Question: I managed to use 'gridplot' to show multiple axes in Bokeh. But after the colorbar and label were added, plots did not have same size. some of them were narrow. I want them to have same size one another. I am not sure if it is due to the labels and colorbars.

'''
for comp in idxComps: #adding labels
if comp % numCols == 0:
fig[comp].yaxis.axis_label = axLabel[1]
if comp >= (numRows-1) * numCols:
fig[comp].xaxis.axis_label = axLabel[0]
fig[comp].image(image=[values[..., comp].transpose()],
x=lower[0], y=lower[1],
dw=(upper[0]-lower[0]), dh=(upper[1]-lower[1]),
palette="Inferno256")
mapper = LinearColorMapper(palette='Inferno256',
low=np.amin(values[...,comp]),
high=np.amax(values[...,comp]))
color_bar = ColorBar(color_mapper=mapper,
width=7,
location=(0,0),
formatter=BasicTickFormatter(precision=1),
ticker=BasicTicker(desired_num_ticks=4),
label_standoff=12,
border_line_color=None) #adding a color bar
fig[comp].add_layout(color_bar, 'right')
gridplot(children=fig, toolbar_location=None, ncols=numCols, sizing_mode="scale_height", merge_tools=True)
'''
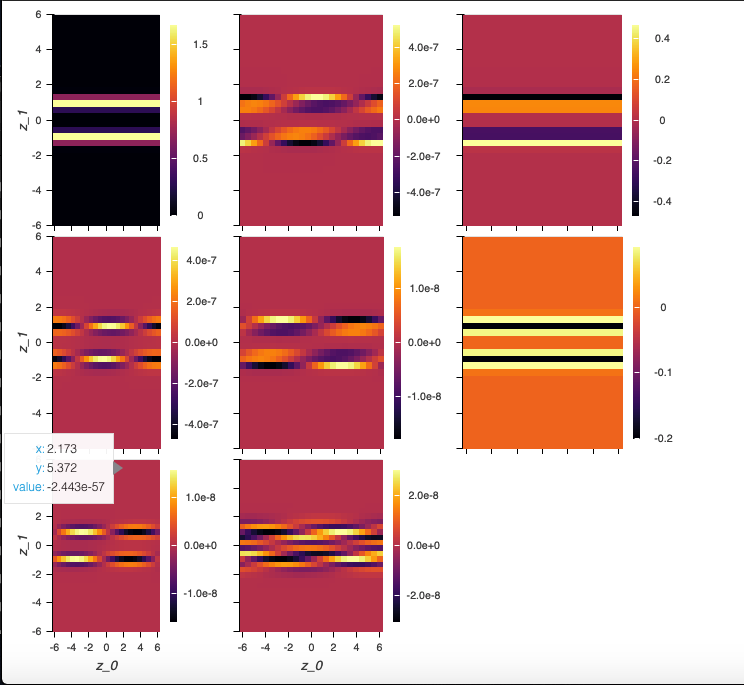
Answer: In recent versions of Bokeh (1.1 or later) you can explicitly pass 'frame_width' and 'frame_height' values to 'figure' to control the dimension of the "inner" plot area.